Question: I use the following code to check but it doesn't work.. always returns portrait even on images taken in landscape
'''
-(void)imagePickerController:(UIImagePickerController *)picker didFinishPickingMediaWithInfo:(NSDictionary *)info{
//dismiss imagepicker controller
[self dismissViewControllerAnimated:NO completion:nil];
fishingSpotChosenImage = [info objectForKey:UIImagePickerControllerOriginalImage];
if (fishingSpotChosenImage.imageOrientation == UIImageOrientationUp) {
NSLog(@"portrait");
} else if (fishingSpotChosenImage.imageOrientation == UIImageOrientationLeft || fishingSpotChosenImage.imageOrientation == UIImageOrientationRight) {
NSLog(@"landscape");
}
}
'''
Im assuming it doesn't work because the image is actually in portrait when selected so how do I detect when the image has black bars like the following image..
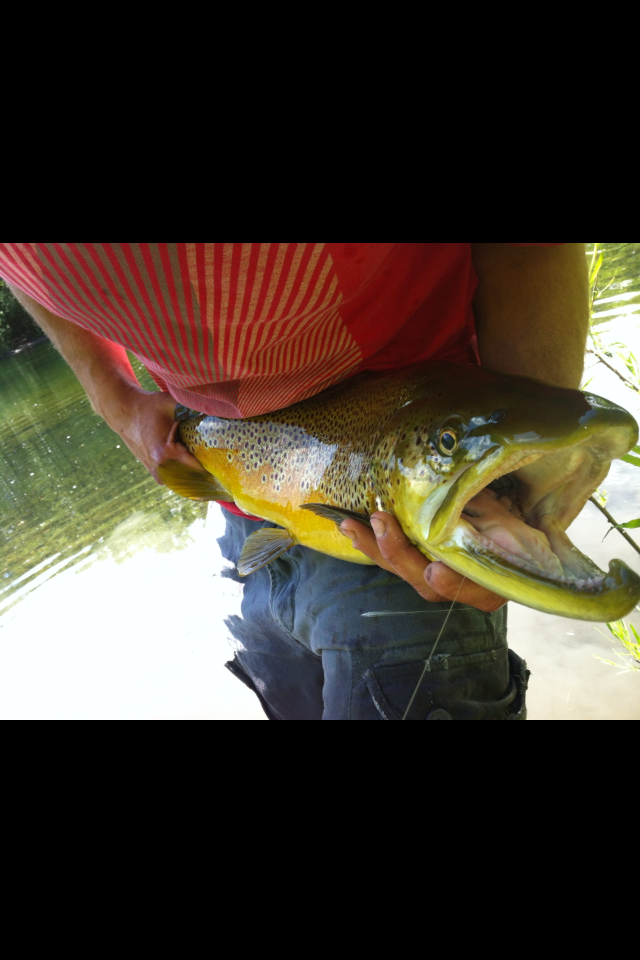
Answer: Yeah, in this case your "landscape" image orientation is still "UP" since the image is right-side up.
If you only care about images that are of the camera's 4:3 or 3:4 rectangular aspect ratio, perhaps you can just compare the image width to the image height to see whether it's wider than it is tall or vice versa using 'UIImage''s size property, ex.
'''
if (fishingSpotChosenImage.size.height > fishingSpotChosenImage.size.width) {
NSLog(@"portrait");
} else {
NSLog(@"landscape");
}
'''